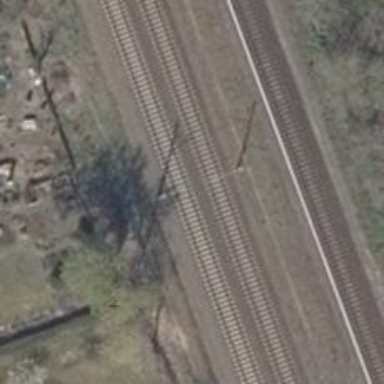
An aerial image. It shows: Railway milestone with catenary mast.